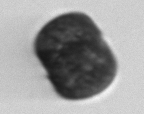
Label: Thalassiosira